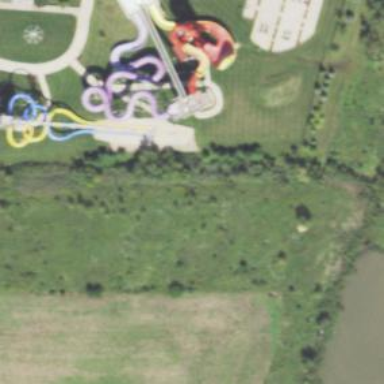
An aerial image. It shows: Water slide attraction.